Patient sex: M
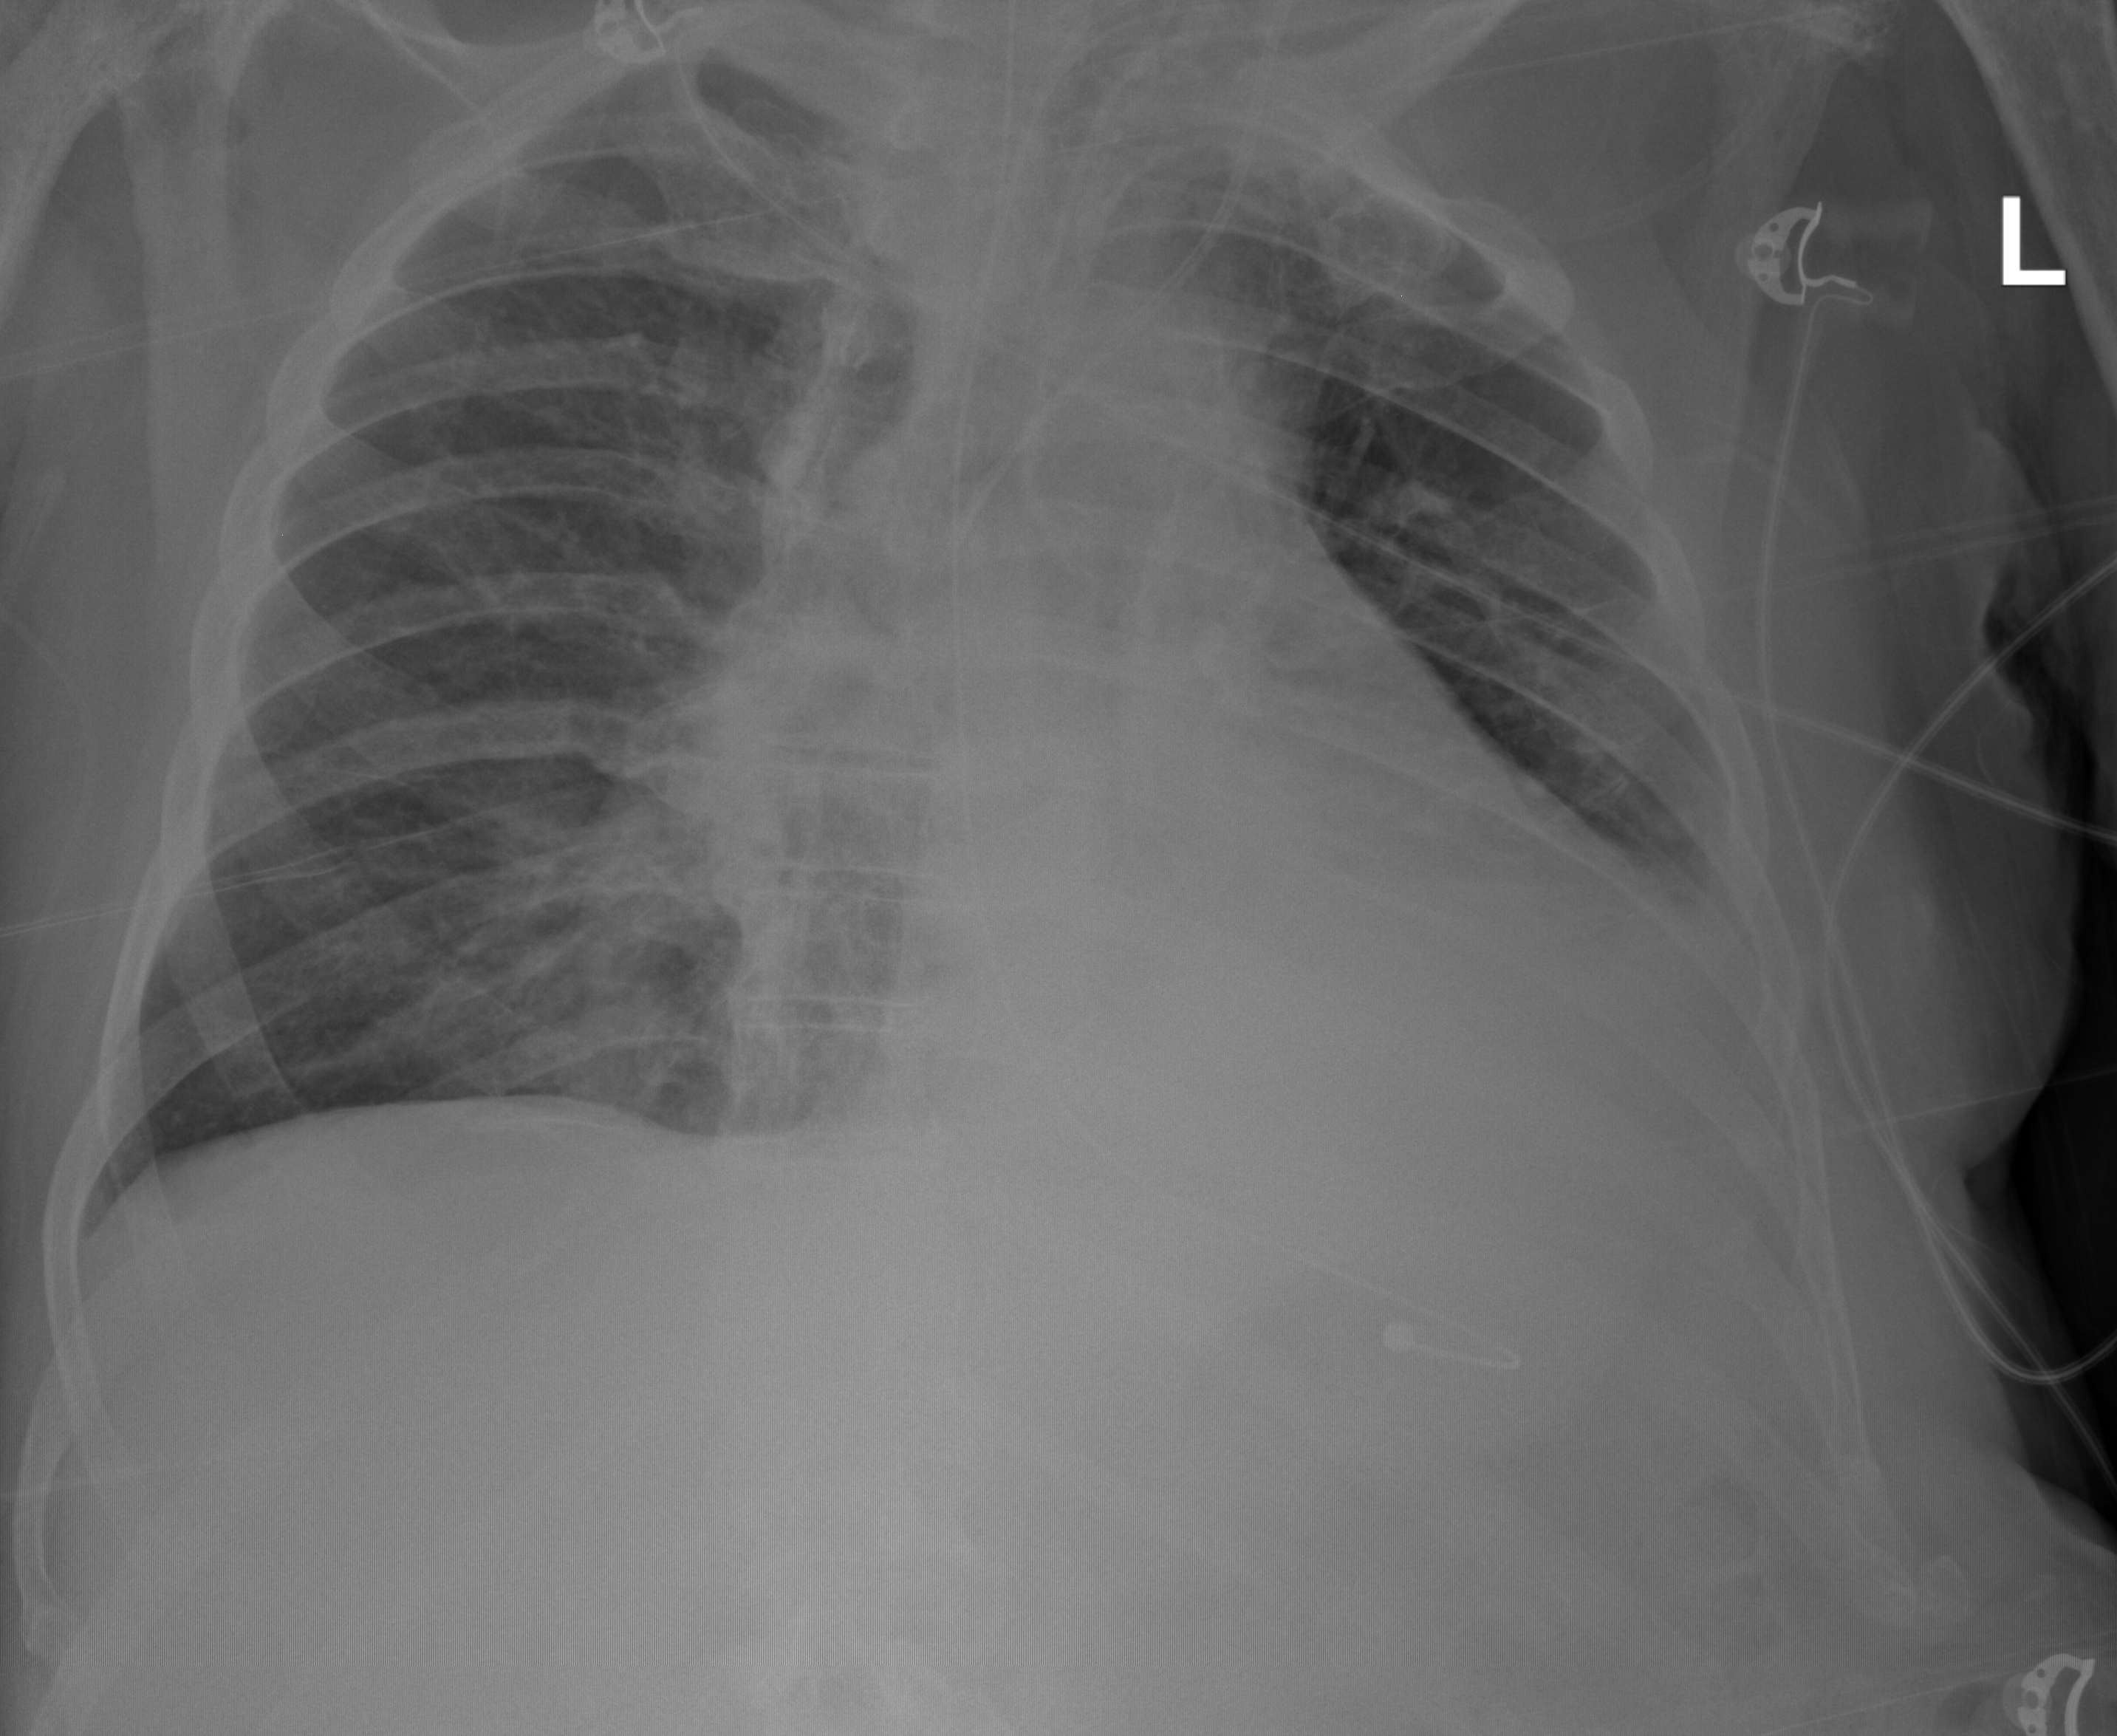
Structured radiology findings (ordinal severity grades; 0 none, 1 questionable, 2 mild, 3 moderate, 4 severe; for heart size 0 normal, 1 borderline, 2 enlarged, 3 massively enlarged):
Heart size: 2
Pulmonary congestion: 1
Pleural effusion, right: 0
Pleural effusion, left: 2
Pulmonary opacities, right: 2
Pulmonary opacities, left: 2
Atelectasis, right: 2
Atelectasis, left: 2